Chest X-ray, AP view. Patient: 42 years old, sex M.
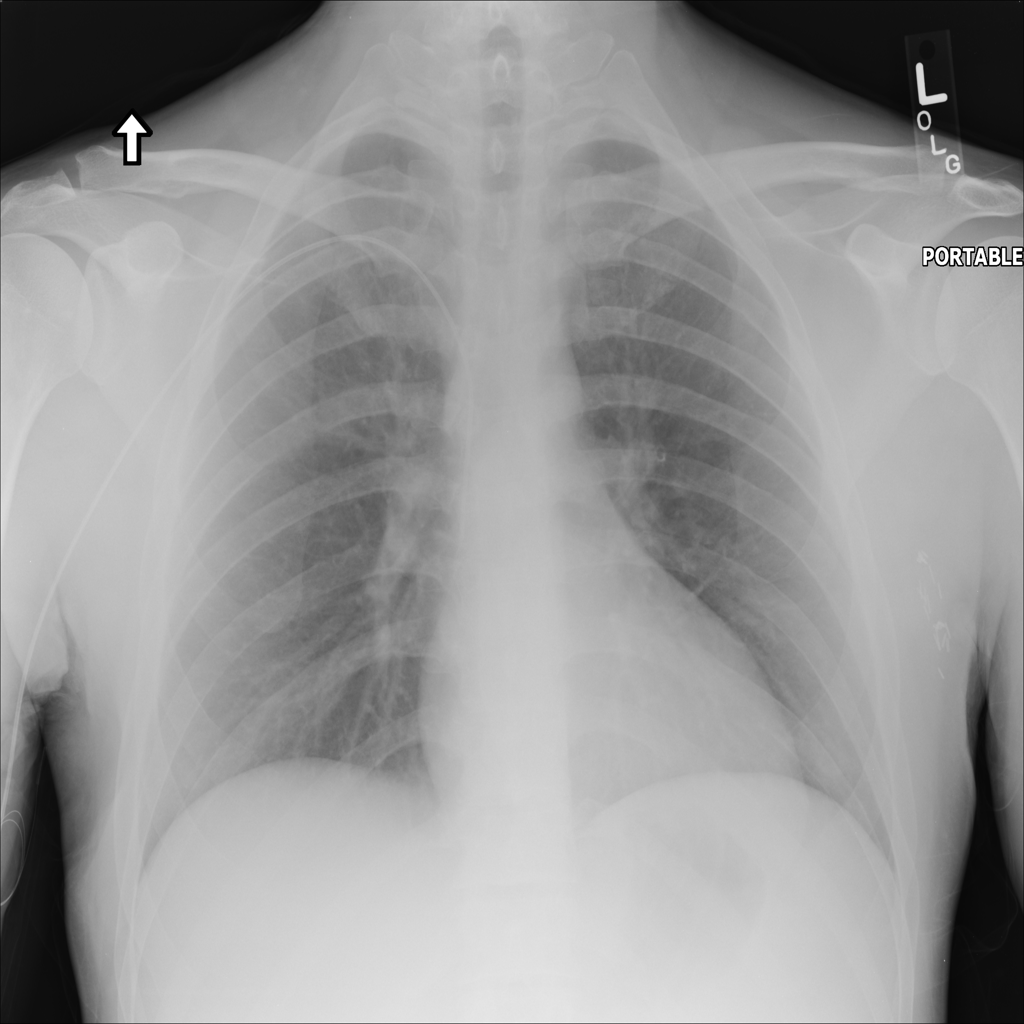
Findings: No Finding